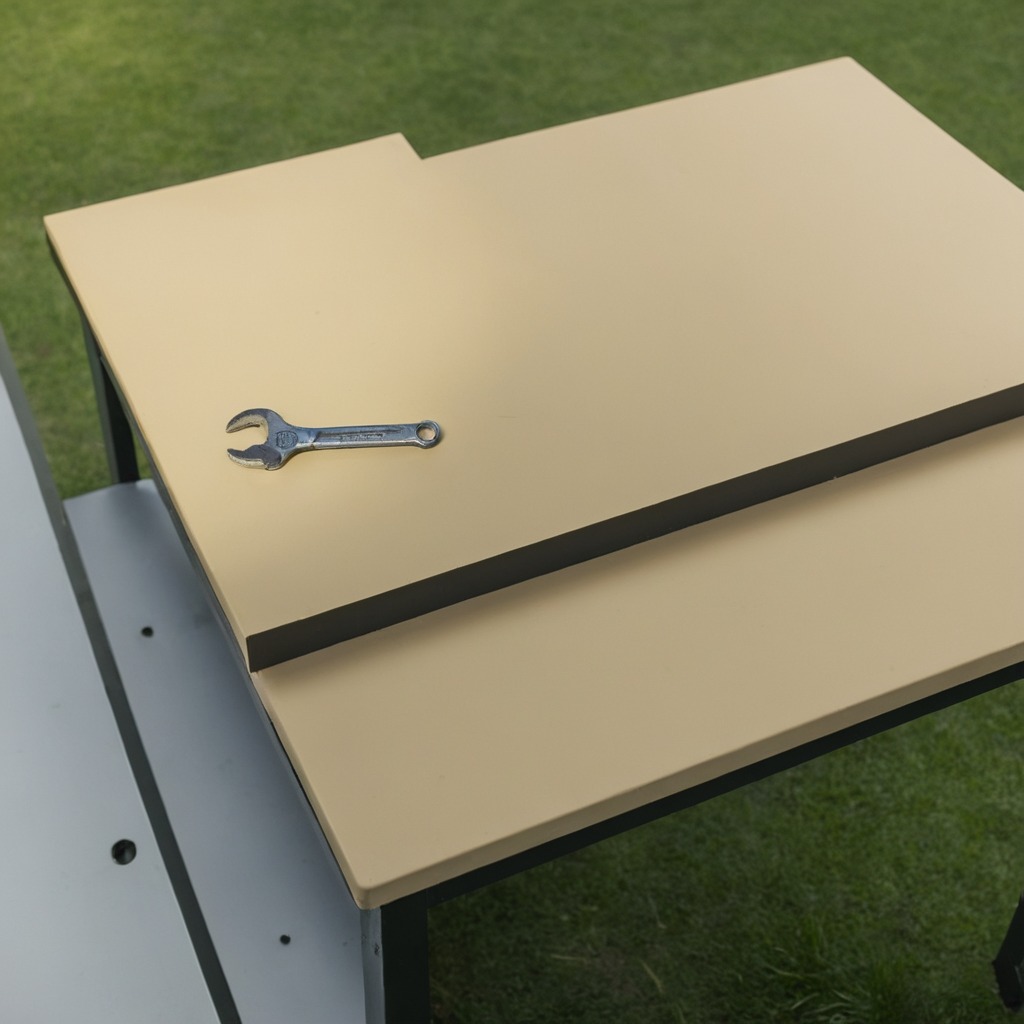
An wrench lies on the table.